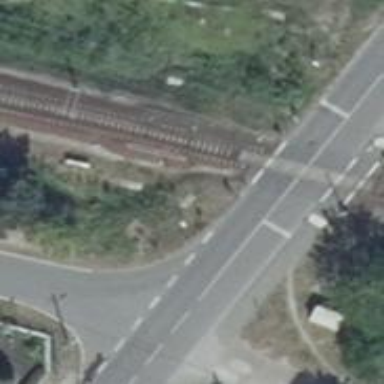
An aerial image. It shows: Railway signal.